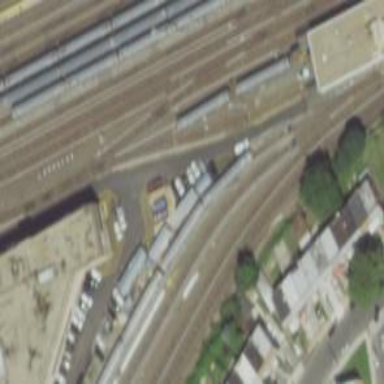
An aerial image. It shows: Electrified railway with rail tracks.